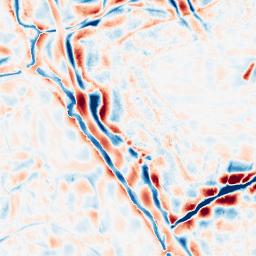
Category: wavelet
Decomposition family: wavelet_biorthogonal
Decomposition parameters: wavelet: bior5.5
level: 4
Upsampling method: bicubic
Upsampling parameters: scale: 4
Upsampling scale: 4